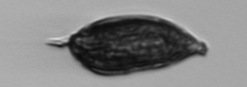
Label: Prorocentrum_micans